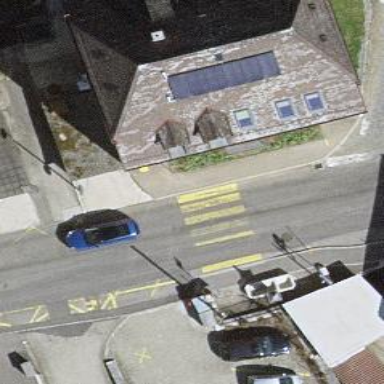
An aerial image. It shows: Zebra crossing on the road.